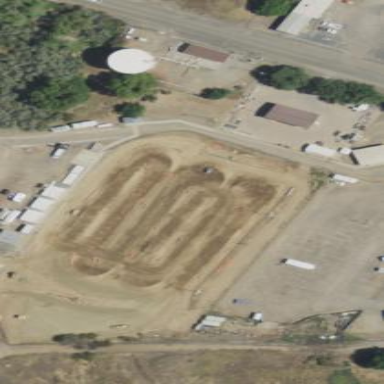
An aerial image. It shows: Dirt raceway for motocross with grade 4 track surface.